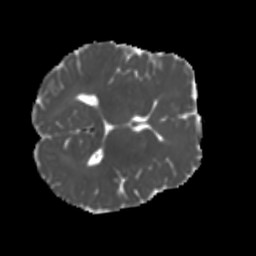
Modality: MD
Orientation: axial
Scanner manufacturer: siemens
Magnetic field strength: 3 T
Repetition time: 4 s
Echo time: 0.0594 s